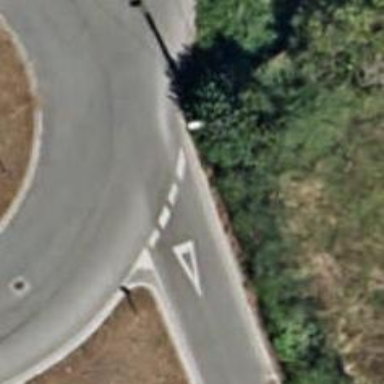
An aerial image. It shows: Road with "give way" sign.